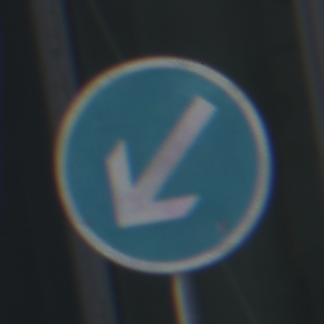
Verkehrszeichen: VorgeschriebeneVorbeifahrtLinks
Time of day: MorningAfternoon
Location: Outdoor (Urban)
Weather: PartlyCloudy
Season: NotSpecified
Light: Natural